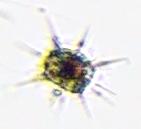
Label: Coccolith